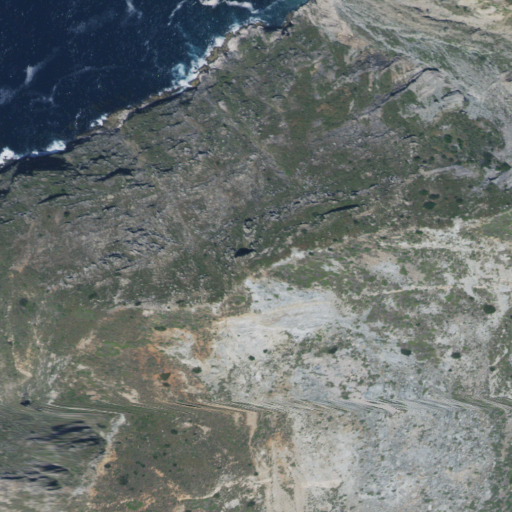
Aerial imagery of ridge(s) in California named Ribbon Rock containing shrub, barren land, open water, and grassland